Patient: sex M, age 65
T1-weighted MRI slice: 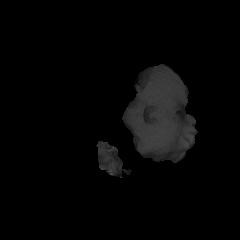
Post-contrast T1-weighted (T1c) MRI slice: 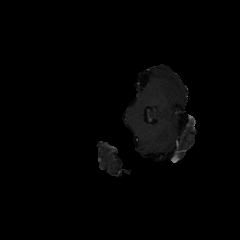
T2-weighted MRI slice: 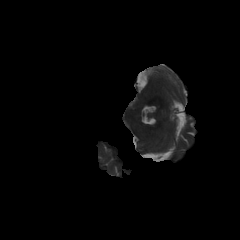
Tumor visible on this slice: no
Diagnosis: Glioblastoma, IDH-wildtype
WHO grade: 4